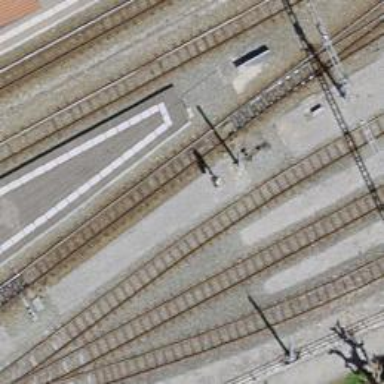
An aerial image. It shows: Narrow-gauge railway in service yard. The railway is electrified with contact line.